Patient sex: M
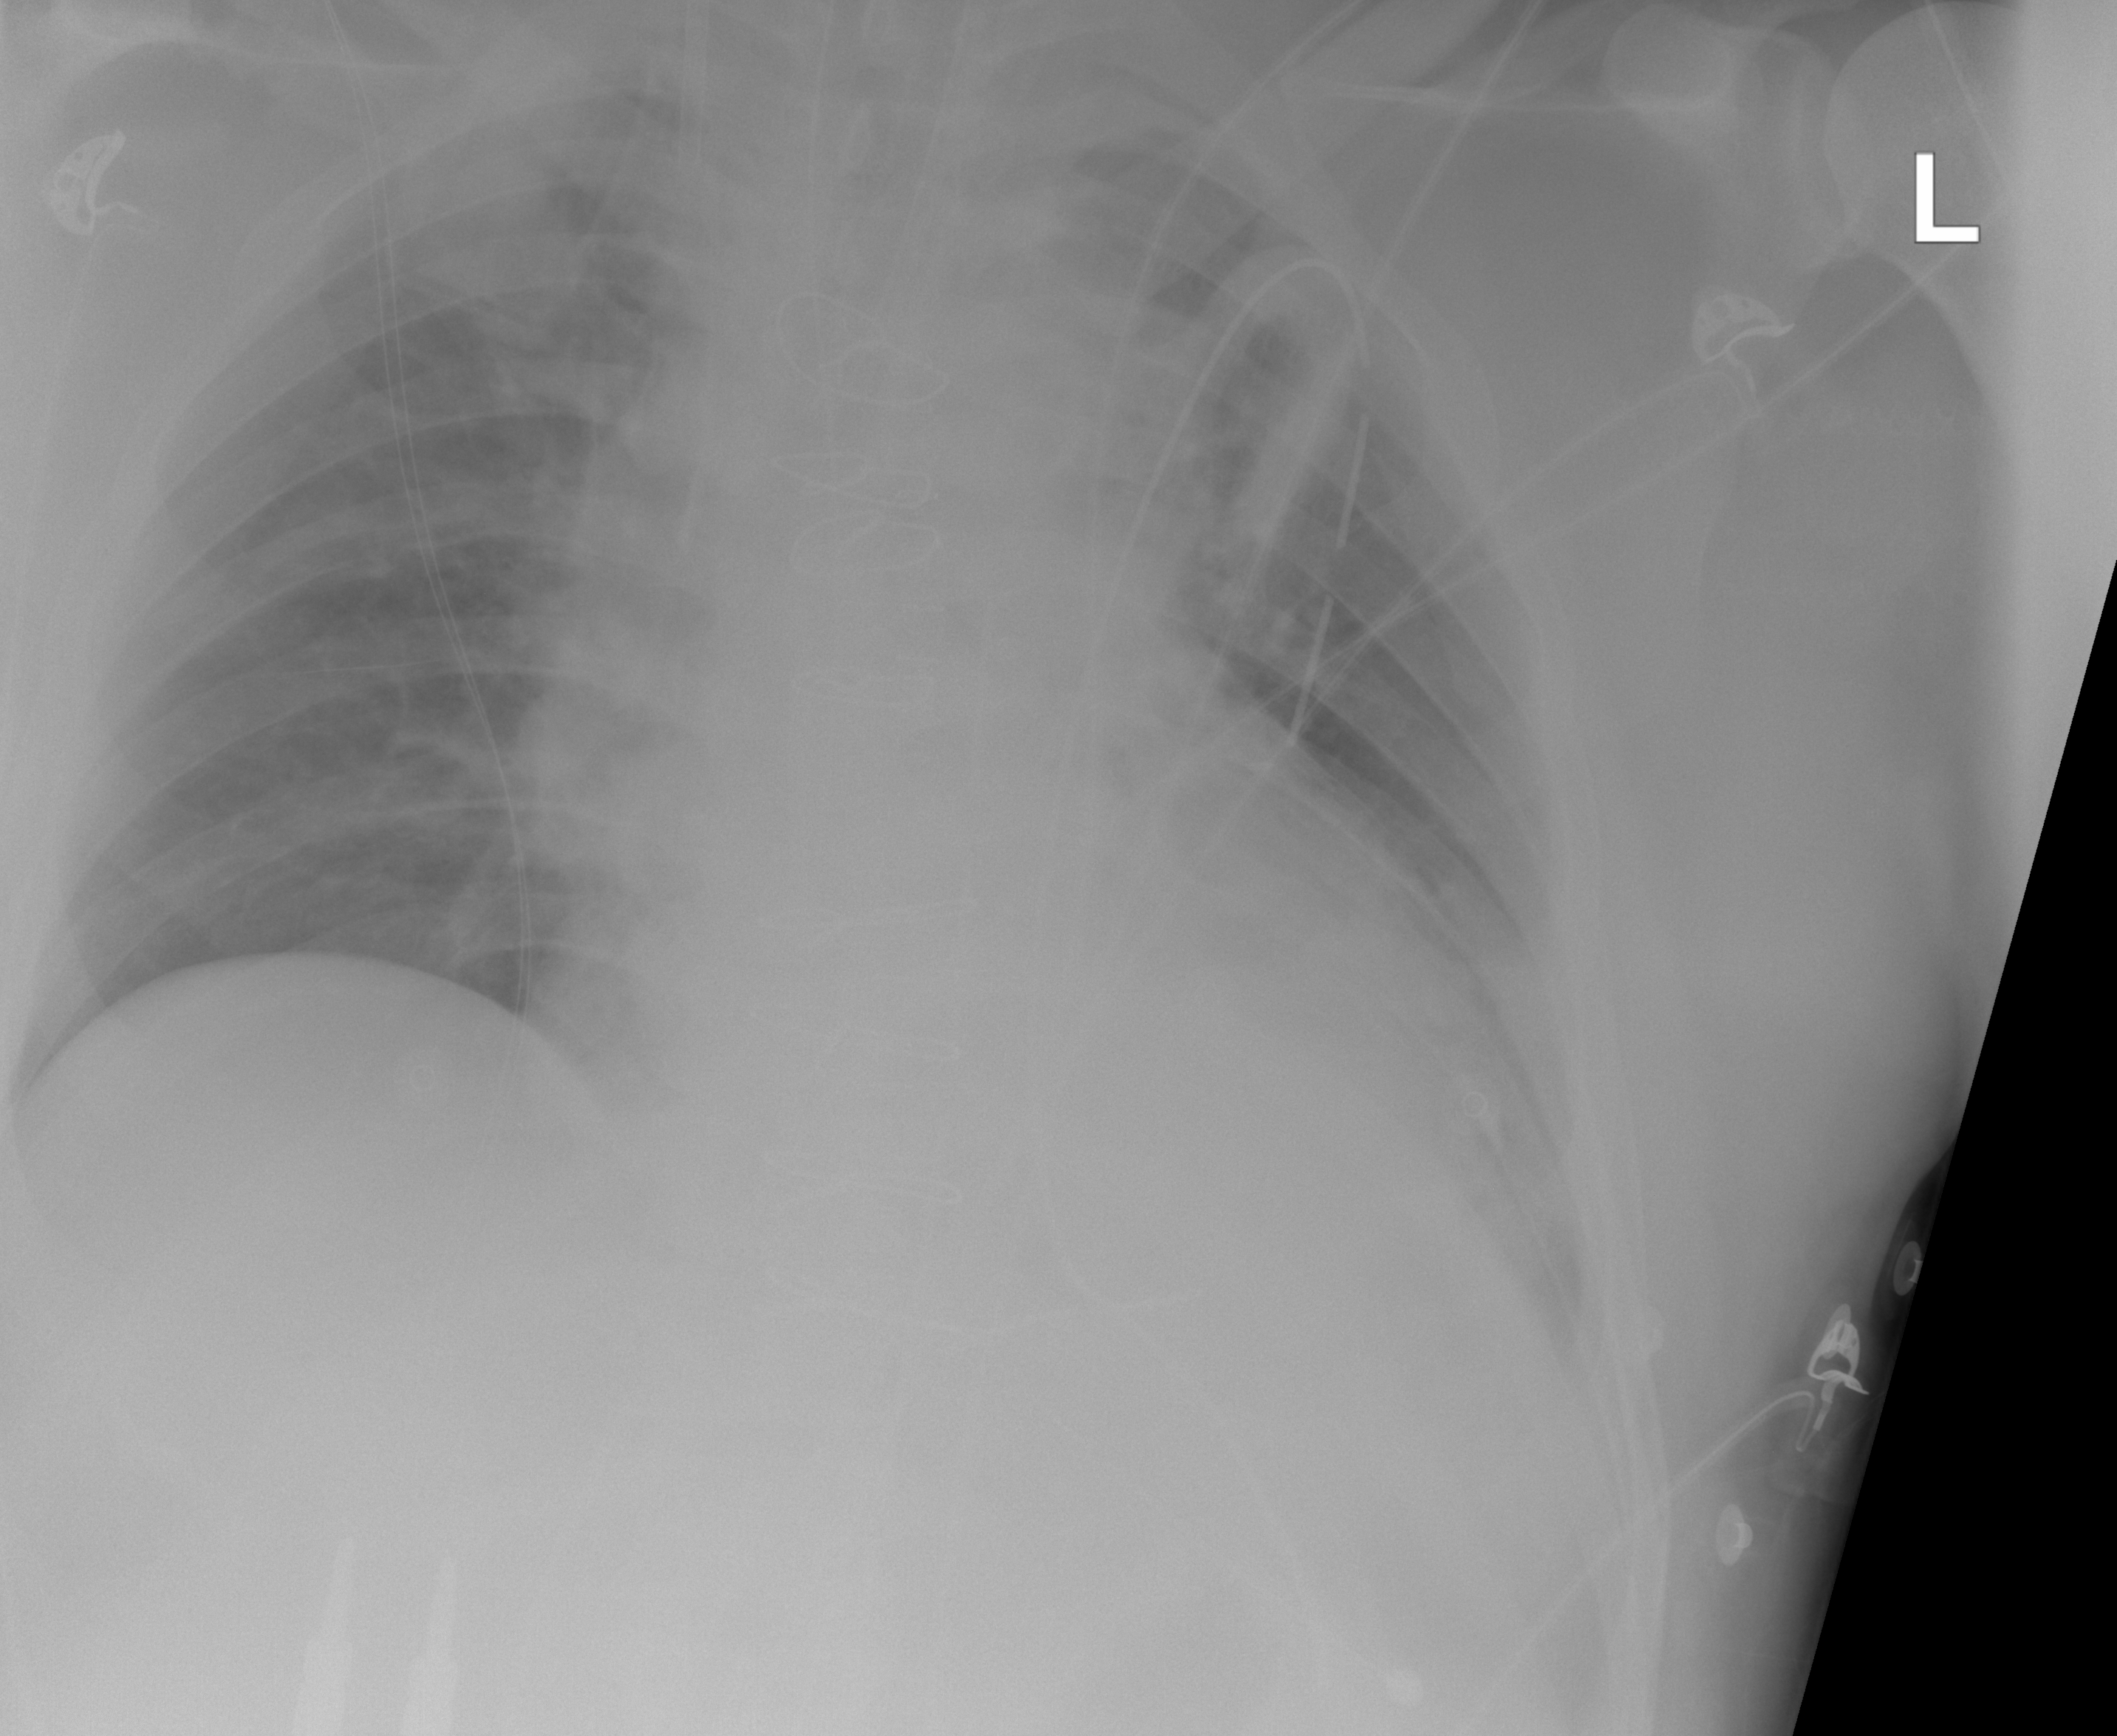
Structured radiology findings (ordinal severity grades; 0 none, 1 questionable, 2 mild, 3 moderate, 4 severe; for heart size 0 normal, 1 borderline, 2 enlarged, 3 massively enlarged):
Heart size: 2
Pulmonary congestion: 0
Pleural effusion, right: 0
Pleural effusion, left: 0
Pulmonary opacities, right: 0
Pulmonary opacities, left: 0
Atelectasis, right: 0
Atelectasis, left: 2